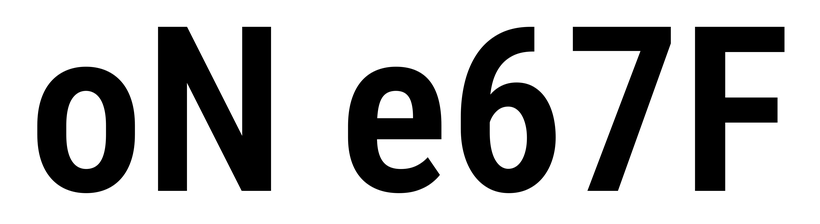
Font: Roboto_Condensed_SemiBold